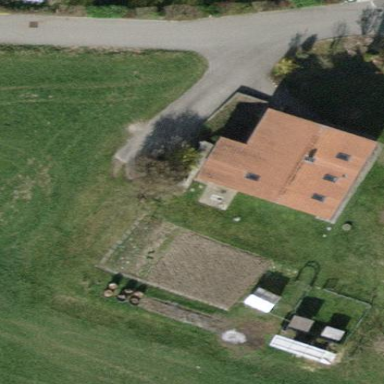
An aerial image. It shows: House with tiled roof.